Interaction volume radius: 5 \u00c5
Interaction volume height: 10 \u00c5
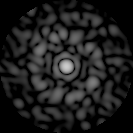
Disorder parameter: 0.8175